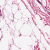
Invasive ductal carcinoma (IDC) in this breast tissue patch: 0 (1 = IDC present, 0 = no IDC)